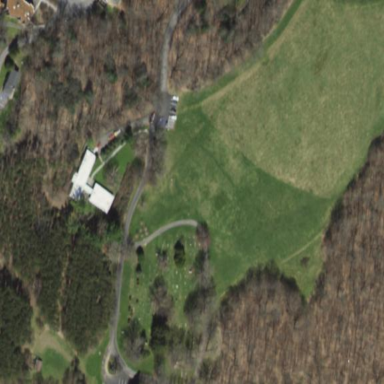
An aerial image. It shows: Cemetery.